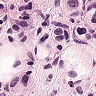
Metastatic tissue present: yes